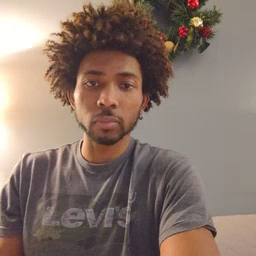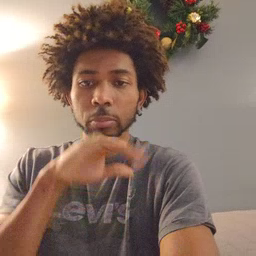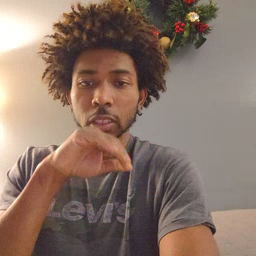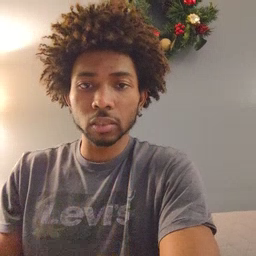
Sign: pig